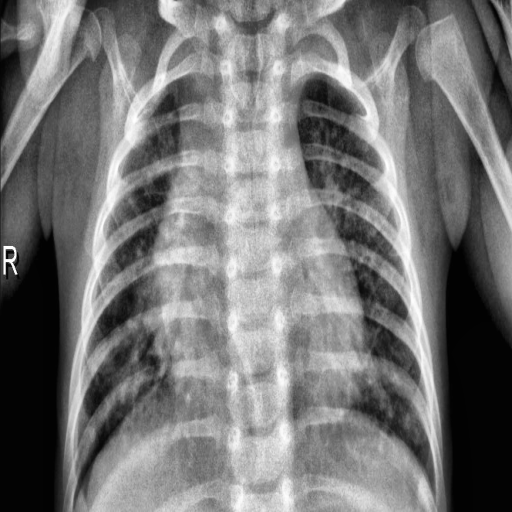
Finding: PNEUMONIA